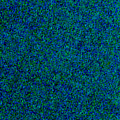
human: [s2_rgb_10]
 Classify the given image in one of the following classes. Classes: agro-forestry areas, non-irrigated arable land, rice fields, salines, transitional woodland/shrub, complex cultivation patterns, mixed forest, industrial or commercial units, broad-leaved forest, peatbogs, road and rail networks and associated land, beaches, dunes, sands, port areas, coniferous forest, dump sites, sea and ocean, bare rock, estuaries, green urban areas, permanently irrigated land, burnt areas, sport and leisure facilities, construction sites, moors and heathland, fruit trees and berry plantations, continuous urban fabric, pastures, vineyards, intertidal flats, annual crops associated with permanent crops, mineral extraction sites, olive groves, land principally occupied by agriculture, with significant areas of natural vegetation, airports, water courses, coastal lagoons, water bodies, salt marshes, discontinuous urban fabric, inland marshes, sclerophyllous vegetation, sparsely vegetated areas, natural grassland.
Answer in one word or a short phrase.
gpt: sea and ocean